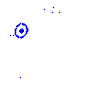
Particle: kaon